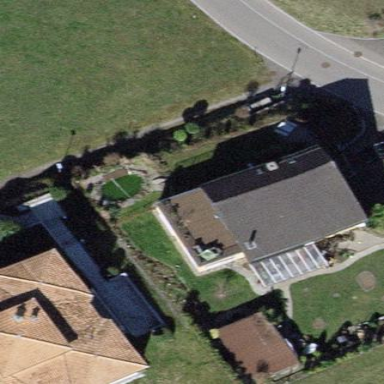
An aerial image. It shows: Saltbox-shaped roof house.